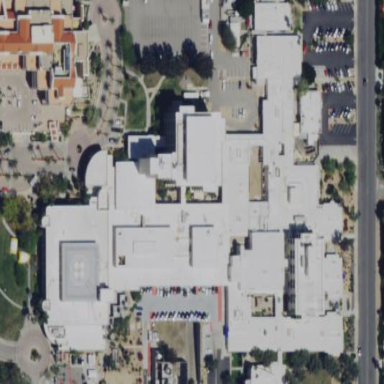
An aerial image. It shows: Hospital building.